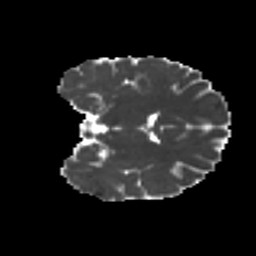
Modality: MD
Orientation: coronal
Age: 22
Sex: female
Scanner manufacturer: ge
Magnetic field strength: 3 T
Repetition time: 7.8 s
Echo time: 0.0607 s